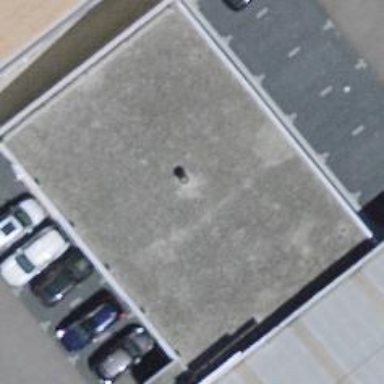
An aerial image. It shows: Building that houses car shop.